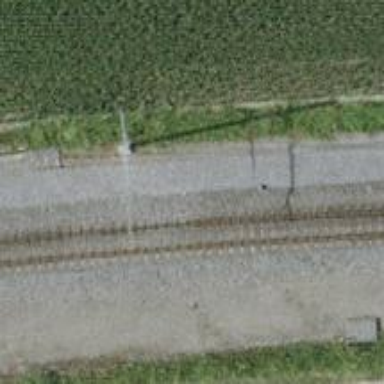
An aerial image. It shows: Narrow-gauge railway track electrified by contact line.